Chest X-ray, PA view. Patient: 35 years old, sex F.
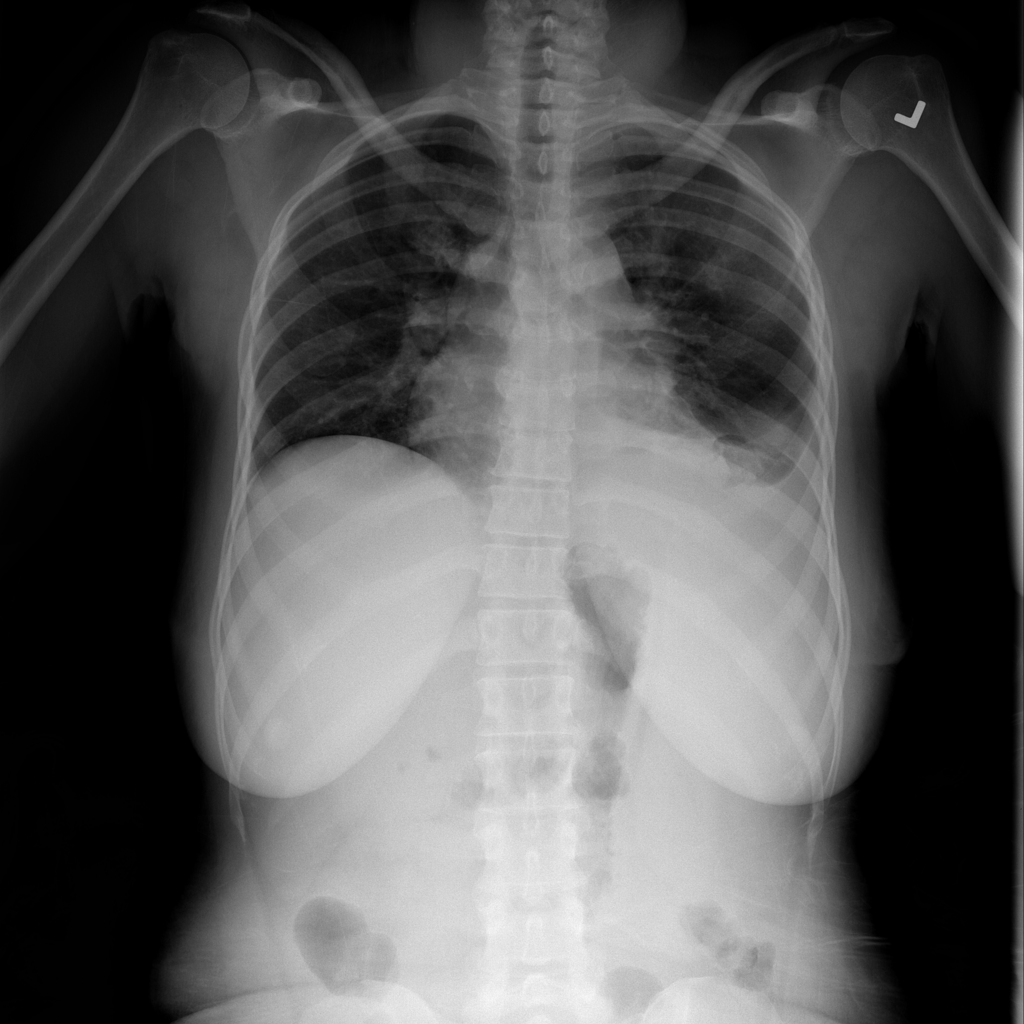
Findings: Effusion